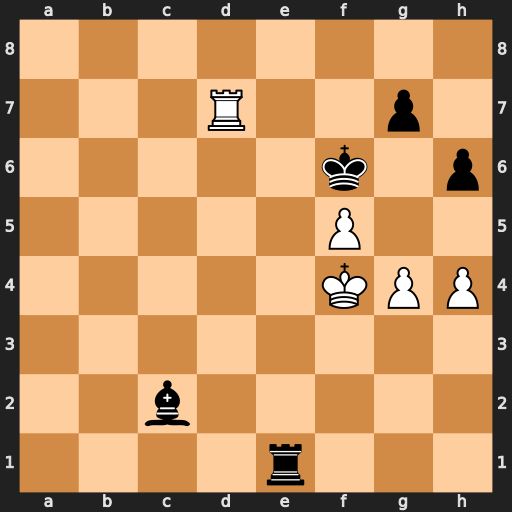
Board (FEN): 8/3R2p1/5k1p/5P2/5KPP/8/2b5/4r3
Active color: w
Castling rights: -
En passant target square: -
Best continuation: g5+ hxg5+ hxg5#